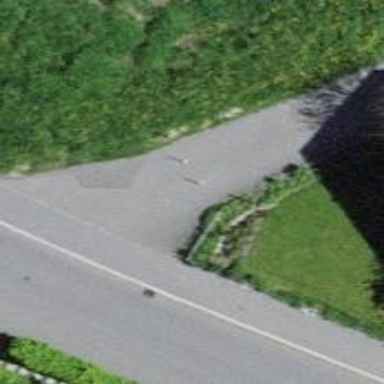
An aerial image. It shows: Bollard barrier.